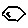
Label: hexagon